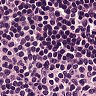
Metastatic tissue present: yes